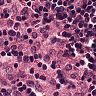
Metastatic tissue present: no